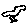
Label: bird